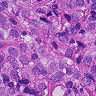
Metastatic tissue present: yes